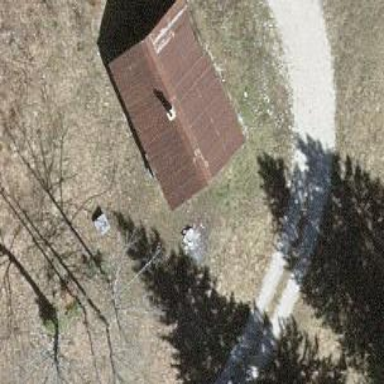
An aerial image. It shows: Building with weather shelter. The shelter has walls and provides protection from the elements.